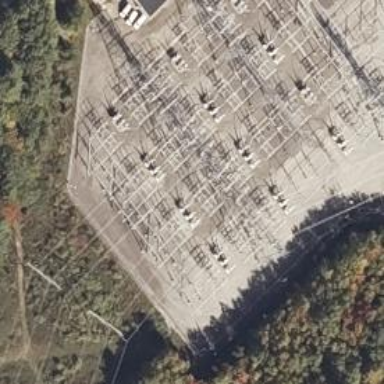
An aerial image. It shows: Switch used for power control.